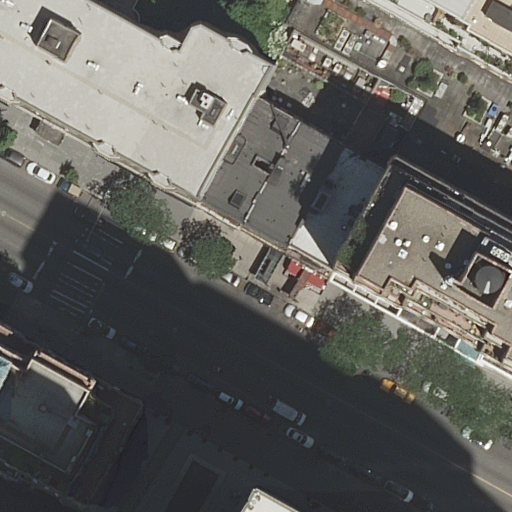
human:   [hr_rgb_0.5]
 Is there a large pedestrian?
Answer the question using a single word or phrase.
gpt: no

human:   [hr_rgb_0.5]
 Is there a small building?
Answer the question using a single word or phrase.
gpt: yes

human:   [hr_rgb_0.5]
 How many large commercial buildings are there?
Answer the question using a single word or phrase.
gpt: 0

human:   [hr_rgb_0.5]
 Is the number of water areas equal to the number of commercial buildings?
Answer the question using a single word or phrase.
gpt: no

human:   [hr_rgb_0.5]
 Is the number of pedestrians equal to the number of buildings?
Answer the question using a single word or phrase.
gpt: no

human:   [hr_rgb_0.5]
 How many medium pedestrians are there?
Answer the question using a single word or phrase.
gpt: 0

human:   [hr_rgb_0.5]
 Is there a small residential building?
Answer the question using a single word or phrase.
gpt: yes

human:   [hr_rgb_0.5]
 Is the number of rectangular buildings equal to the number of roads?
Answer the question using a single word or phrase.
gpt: yes

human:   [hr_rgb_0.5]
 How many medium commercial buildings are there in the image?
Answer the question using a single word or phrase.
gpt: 0

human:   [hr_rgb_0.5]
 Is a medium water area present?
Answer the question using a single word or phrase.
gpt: no

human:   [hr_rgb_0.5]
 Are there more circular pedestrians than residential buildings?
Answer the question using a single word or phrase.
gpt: no

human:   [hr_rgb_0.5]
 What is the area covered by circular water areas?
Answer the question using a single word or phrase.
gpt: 0m2

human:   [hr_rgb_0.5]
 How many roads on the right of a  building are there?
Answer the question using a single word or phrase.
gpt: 4

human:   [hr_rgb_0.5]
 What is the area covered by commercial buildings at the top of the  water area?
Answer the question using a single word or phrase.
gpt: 0m2

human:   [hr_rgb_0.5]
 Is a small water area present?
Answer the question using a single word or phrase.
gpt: yes

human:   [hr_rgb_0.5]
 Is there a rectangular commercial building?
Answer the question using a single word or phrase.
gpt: no

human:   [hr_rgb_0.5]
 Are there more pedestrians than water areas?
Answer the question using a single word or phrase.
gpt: no

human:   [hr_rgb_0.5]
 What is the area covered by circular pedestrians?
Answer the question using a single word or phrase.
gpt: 0m2

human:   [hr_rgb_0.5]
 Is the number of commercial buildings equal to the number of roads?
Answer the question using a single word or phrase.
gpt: no

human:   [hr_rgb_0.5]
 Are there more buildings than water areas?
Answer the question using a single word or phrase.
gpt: yes

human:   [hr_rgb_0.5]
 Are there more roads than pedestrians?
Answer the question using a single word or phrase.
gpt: yes

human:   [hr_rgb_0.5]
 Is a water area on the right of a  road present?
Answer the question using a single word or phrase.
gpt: yes

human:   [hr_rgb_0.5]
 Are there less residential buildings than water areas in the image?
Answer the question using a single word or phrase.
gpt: no

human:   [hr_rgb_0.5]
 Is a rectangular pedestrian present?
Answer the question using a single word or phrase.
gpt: yes

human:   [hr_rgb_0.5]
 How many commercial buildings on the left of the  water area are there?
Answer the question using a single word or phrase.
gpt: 0

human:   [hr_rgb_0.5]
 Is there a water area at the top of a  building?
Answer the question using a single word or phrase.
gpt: no

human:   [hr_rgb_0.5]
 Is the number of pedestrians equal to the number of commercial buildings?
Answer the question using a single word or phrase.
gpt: no

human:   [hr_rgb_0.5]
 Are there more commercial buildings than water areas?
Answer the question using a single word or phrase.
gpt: no

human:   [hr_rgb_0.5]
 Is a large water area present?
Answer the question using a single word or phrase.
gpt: no

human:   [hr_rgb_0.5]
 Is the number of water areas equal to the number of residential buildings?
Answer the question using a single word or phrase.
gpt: no

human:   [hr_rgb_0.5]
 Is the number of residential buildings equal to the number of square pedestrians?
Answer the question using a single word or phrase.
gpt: no

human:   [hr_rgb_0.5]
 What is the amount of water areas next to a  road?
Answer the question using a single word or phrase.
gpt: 1

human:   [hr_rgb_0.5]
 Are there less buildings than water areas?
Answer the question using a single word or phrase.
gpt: no

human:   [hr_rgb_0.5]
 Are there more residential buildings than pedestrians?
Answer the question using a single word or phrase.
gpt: yes

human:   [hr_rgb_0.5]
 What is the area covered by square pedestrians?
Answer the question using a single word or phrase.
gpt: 0m2

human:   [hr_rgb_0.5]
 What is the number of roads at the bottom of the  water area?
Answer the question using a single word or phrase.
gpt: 0